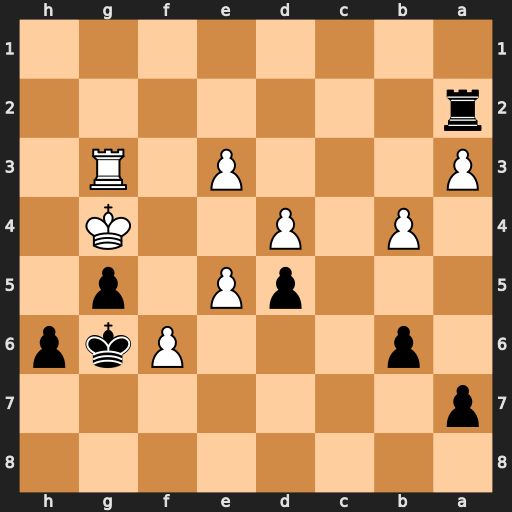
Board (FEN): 8/p7/1p3Pkp/3pP1p1/1P1P2K1/P3P1R1/r7/8
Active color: b
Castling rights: -
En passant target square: -
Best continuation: h5+ Kh3 g4+ Rxg4+ hxg4+